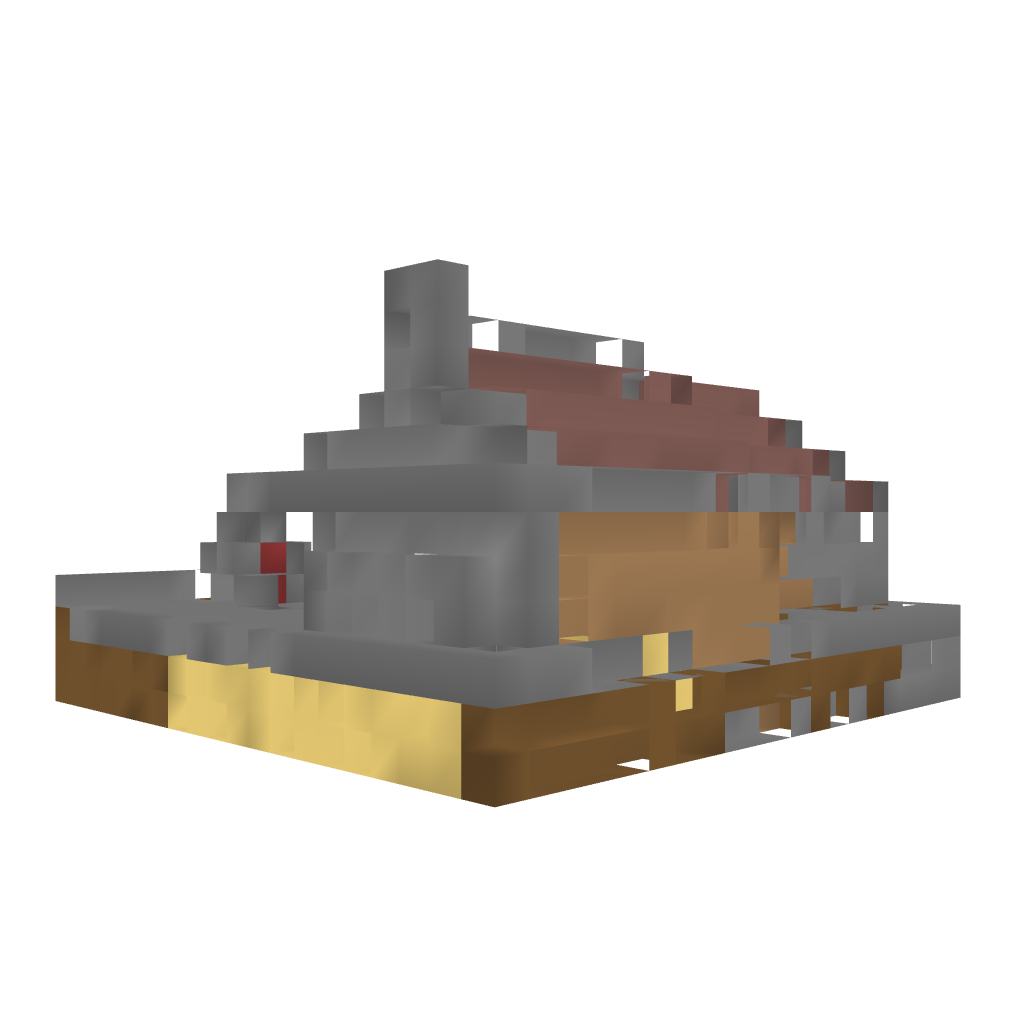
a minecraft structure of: Cozy house 3 block of earth house with roof  house 7 blocks total 10 blocks in height